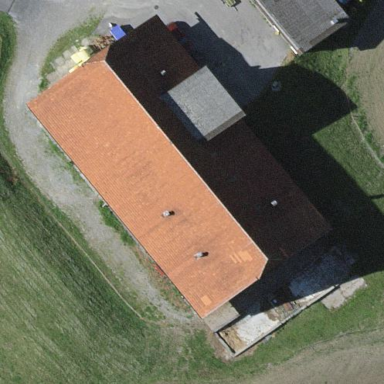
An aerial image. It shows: Rural barn.